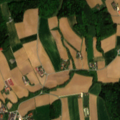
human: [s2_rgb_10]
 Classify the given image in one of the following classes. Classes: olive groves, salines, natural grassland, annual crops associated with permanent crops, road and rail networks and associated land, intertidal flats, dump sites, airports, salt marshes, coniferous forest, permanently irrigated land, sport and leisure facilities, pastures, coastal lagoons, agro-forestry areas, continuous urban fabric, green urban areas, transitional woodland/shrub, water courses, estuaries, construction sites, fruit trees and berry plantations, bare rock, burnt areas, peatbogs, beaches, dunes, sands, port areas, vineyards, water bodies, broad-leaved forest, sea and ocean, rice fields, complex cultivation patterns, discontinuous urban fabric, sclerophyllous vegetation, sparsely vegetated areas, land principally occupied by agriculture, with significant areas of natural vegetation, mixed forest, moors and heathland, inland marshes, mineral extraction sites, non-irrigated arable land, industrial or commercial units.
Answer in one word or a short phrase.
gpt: non-irrigated arable land, land principally occupied by agriculture, with significant areas of natural vegetation, mixed forest, transitional woodland/shrub